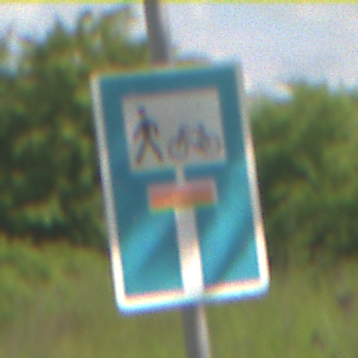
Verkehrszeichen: SackgasseRadverkehrFussgaengerDurchlaessig
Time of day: Midday
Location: Outdoor (RoadRail)
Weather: PartlyCloudy
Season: NotSpecified
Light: Natural